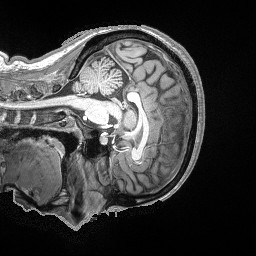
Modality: T1w
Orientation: sagittal
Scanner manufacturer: siemens
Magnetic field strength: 3 T
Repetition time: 2.53 s
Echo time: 0.00169 s